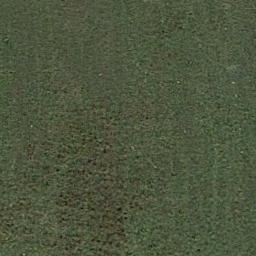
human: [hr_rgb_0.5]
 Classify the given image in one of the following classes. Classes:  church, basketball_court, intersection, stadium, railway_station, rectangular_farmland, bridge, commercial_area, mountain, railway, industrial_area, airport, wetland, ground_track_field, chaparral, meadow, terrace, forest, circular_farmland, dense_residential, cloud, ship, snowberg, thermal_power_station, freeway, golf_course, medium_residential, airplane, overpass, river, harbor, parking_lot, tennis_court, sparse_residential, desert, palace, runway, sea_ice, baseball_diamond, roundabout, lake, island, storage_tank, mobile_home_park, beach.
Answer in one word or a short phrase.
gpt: meadow